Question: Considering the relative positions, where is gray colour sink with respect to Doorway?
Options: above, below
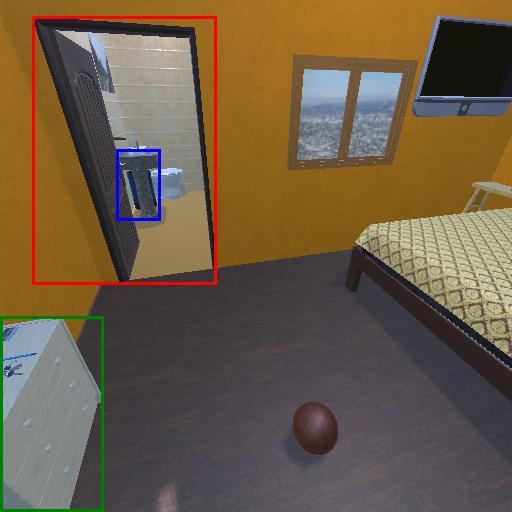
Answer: above